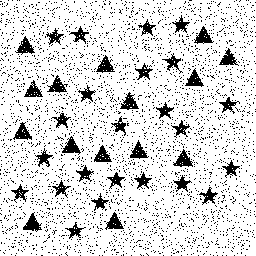
Squares: 0
Triangles: 15
Stars: 23
Total shapes: 38